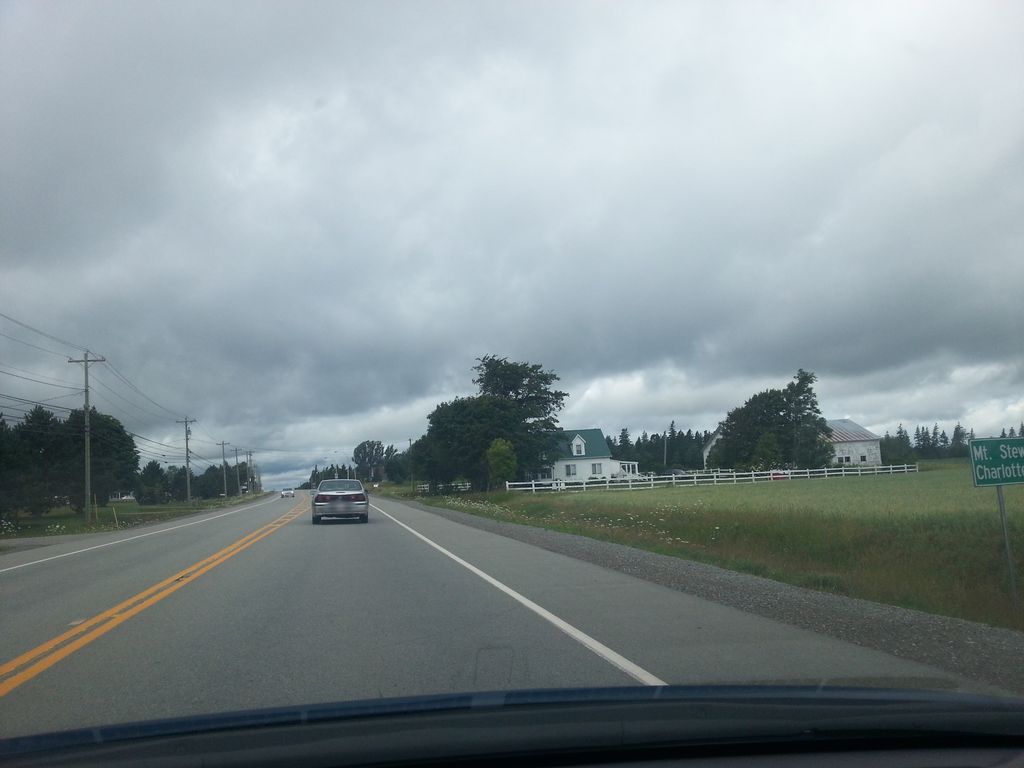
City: charlottetown